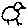
Label: bird